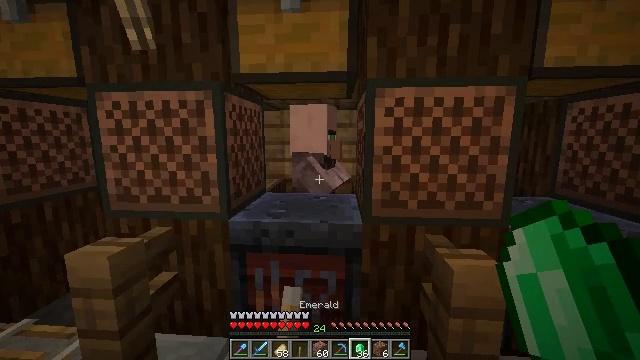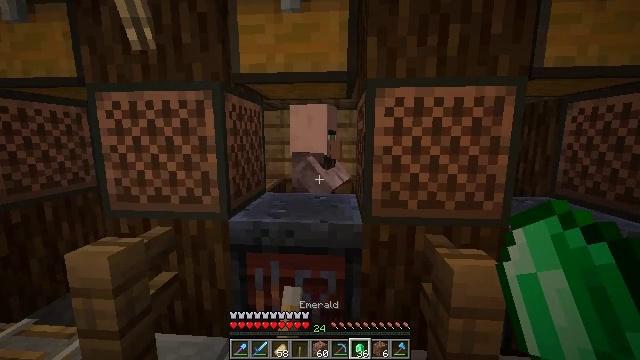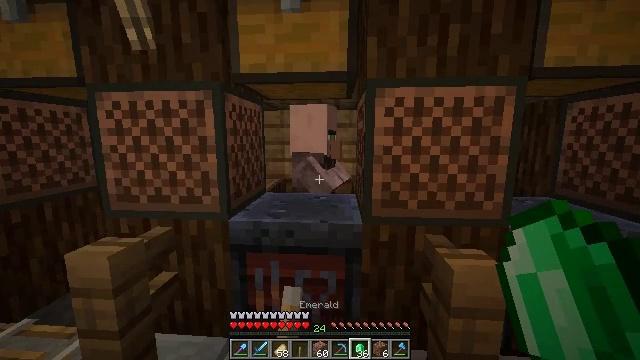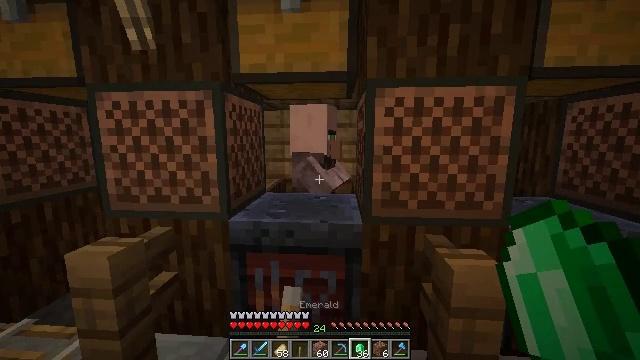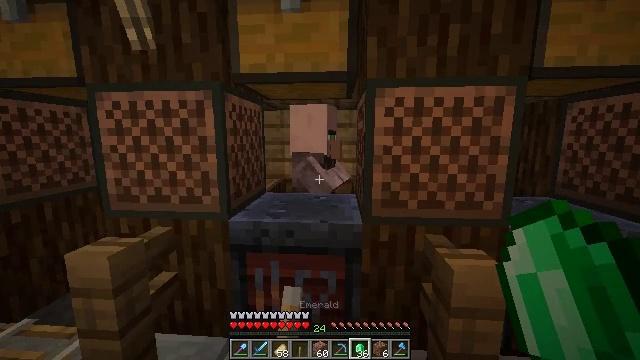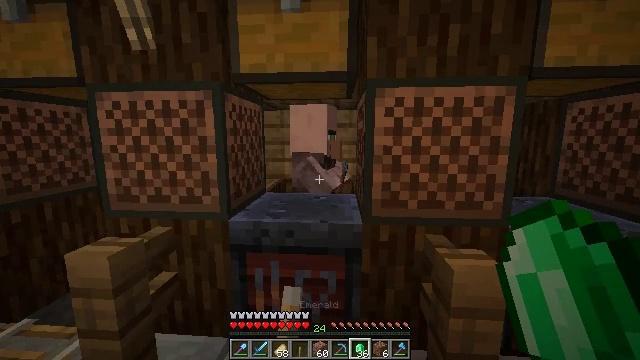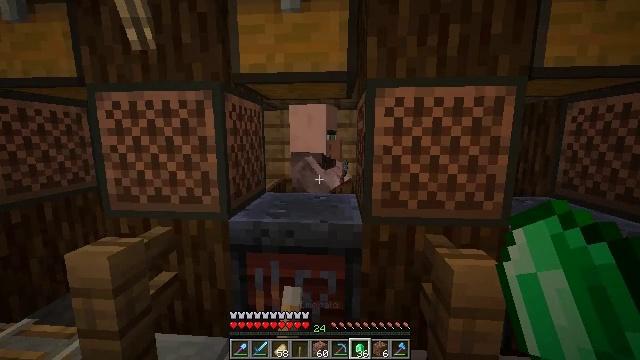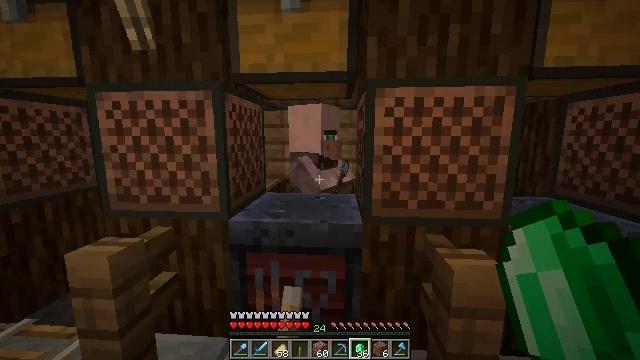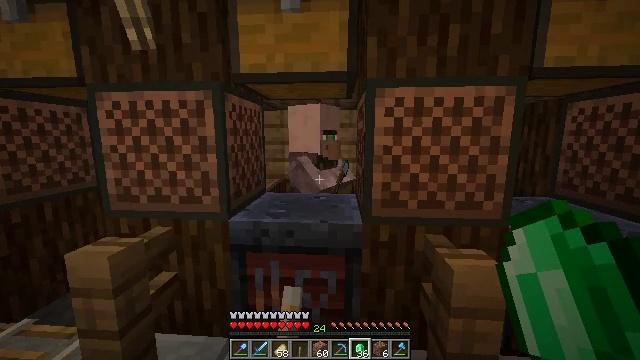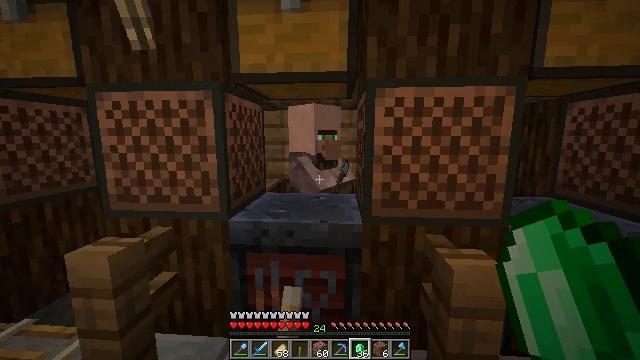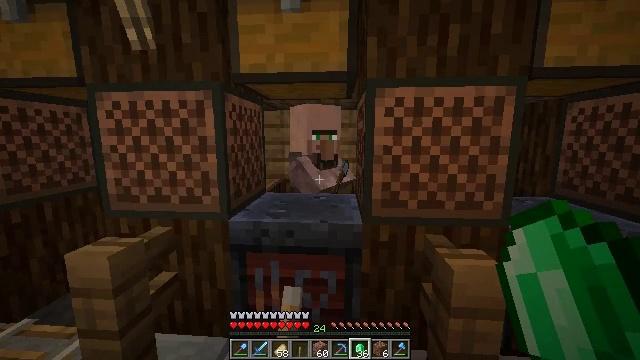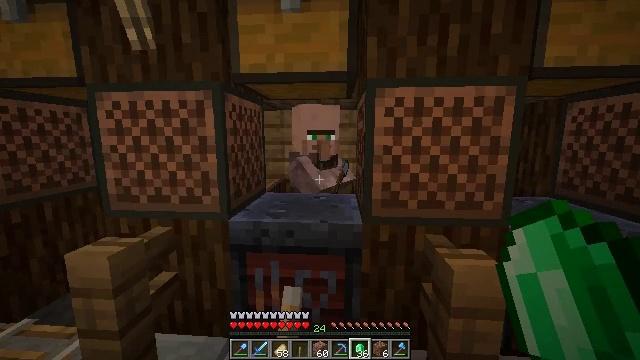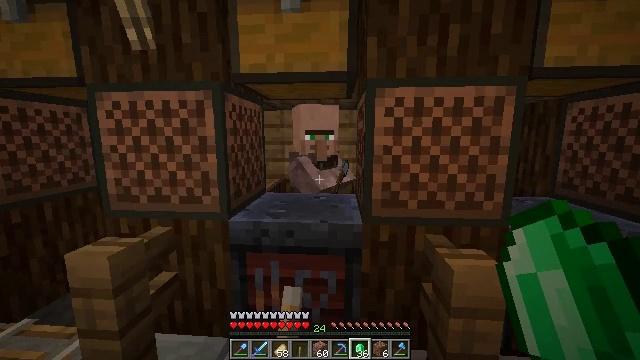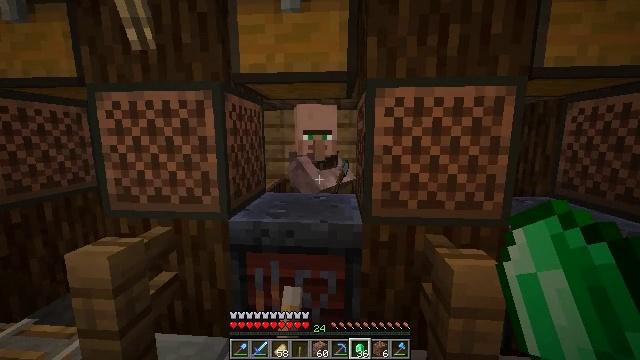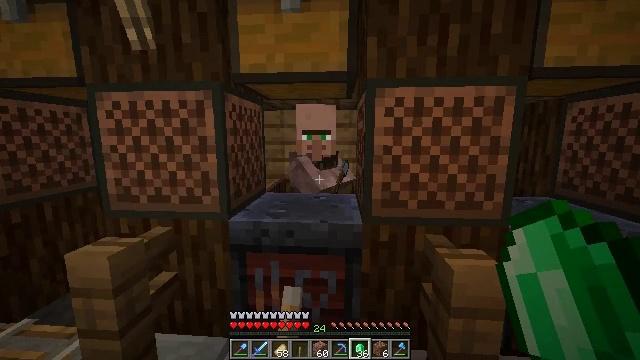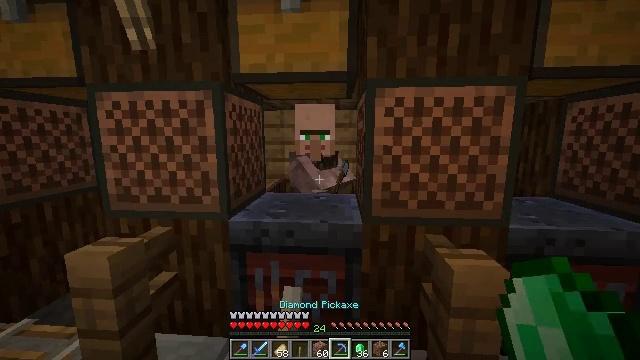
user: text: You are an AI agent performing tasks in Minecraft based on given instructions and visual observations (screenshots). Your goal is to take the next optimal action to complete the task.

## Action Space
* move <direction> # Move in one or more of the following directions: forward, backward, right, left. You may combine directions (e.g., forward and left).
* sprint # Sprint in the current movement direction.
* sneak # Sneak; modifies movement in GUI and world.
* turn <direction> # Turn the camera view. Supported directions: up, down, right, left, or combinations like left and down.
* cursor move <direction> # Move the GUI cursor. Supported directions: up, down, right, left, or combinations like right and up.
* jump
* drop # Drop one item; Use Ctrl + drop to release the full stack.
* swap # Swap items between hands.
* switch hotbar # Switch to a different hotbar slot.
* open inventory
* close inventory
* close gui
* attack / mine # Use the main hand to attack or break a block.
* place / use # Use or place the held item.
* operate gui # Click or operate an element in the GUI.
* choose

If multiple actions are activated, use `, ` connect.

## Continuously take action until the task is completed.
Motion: motion action
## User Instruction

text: Craft a diamond shovel with materials at the crafting table.
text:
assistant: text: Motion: no_op
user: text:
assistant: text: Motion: no_op
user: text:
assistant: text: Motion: no_op
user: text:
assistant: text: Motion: no_op
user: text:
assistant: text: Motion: no_op
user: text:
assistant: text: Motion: no_op
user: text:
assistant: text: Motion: no_op
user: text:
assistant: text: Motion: no_op
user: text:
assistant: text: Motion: no_op
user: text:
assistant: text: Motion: no_op
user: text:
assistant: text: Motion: no_op
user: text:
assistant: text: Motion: no_op
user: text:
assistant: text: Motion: no_op
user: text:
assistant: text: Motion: no_op
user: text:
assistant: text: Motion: no_op
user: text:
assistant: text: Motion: no_op
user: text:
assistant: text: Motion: no_op
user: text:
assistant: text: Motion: no_op
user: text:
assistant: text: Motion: no_op
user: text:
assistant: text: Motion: no_op
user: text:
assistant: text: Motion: no_op
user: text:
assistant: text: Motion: no_op
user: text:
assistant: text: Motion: no_op
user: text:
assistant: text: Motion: no_op
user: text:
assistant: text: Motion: move forward
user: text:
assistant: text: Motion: move forward
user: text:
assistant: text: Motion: move forward
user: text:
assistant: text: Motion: move forward, turn up
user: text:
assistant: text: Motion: move forward
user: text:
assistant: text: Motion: move forward, turn right and up